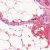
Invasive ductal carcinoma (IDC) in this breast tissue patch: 0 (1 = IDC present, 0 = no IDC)